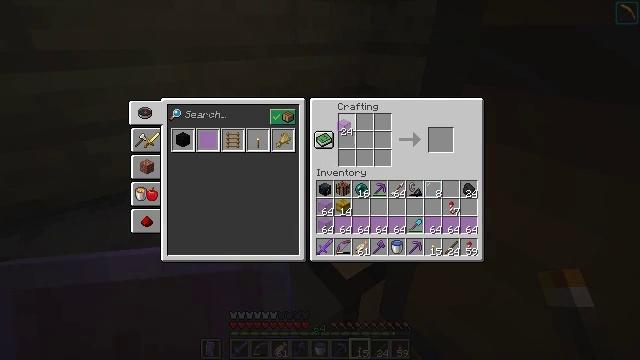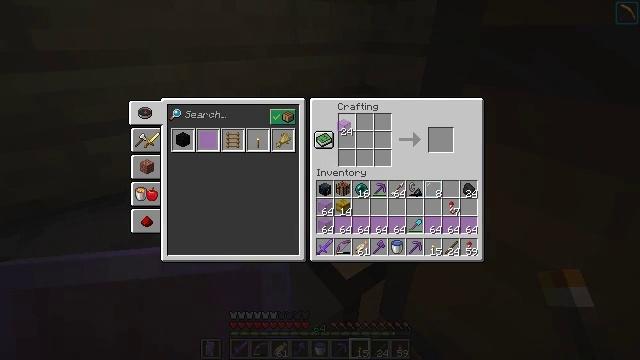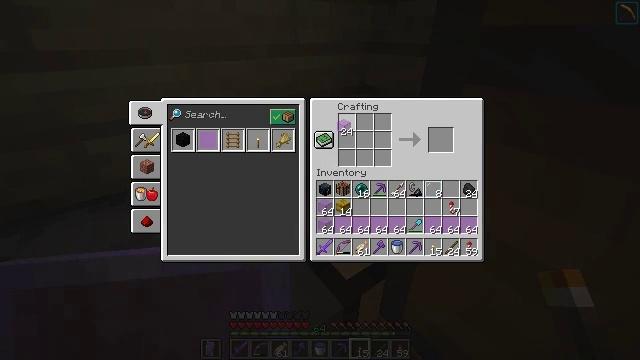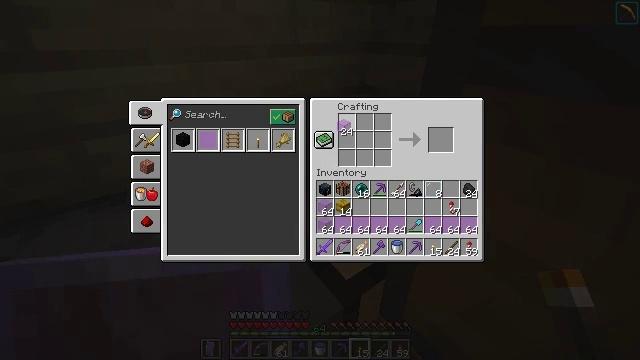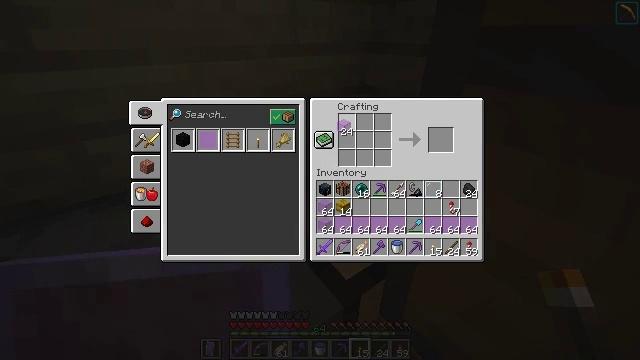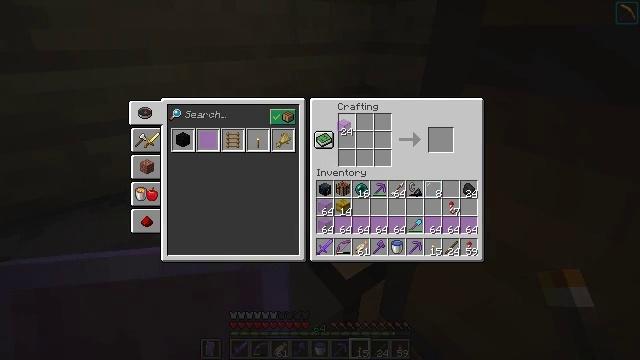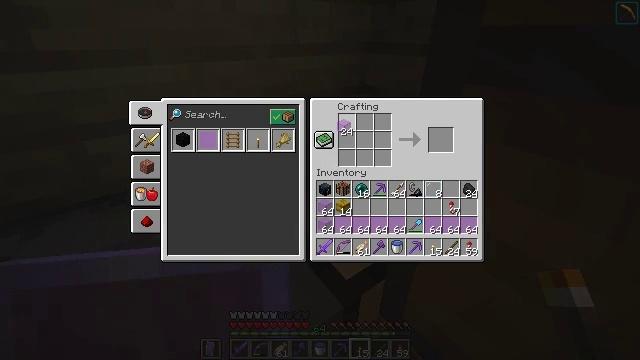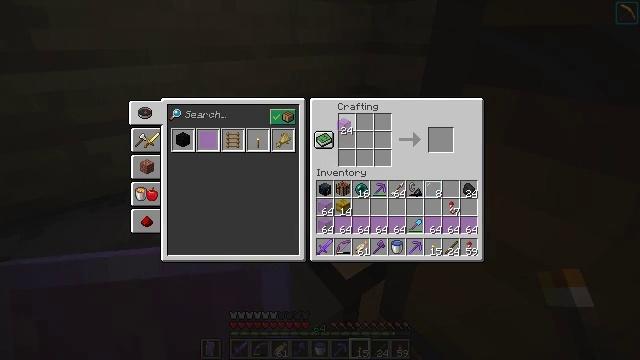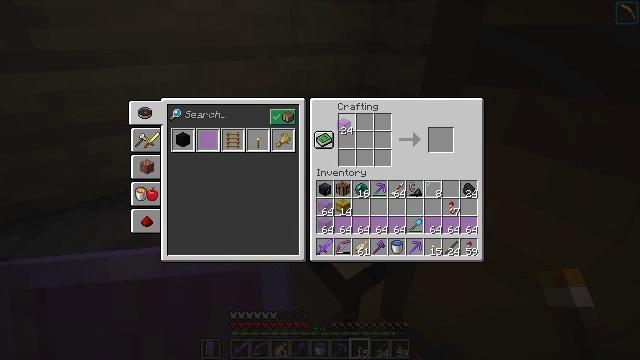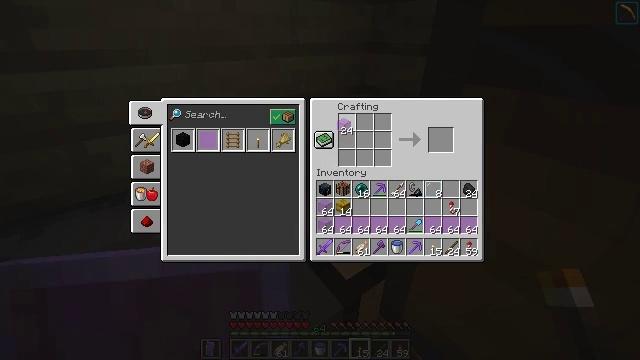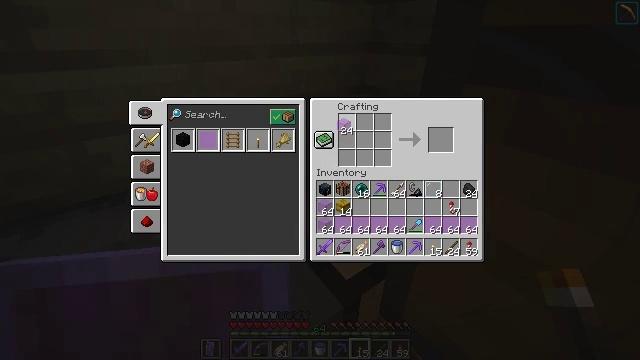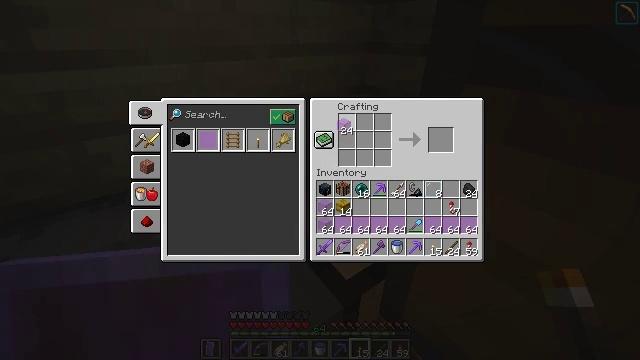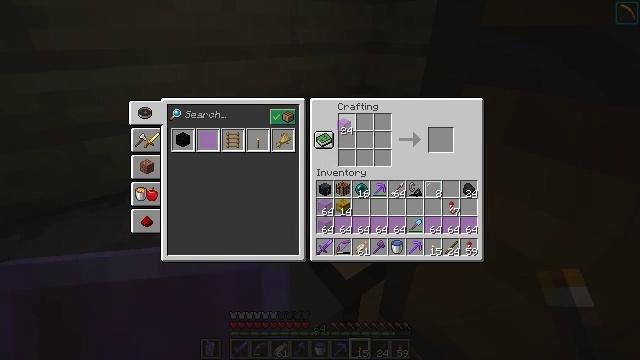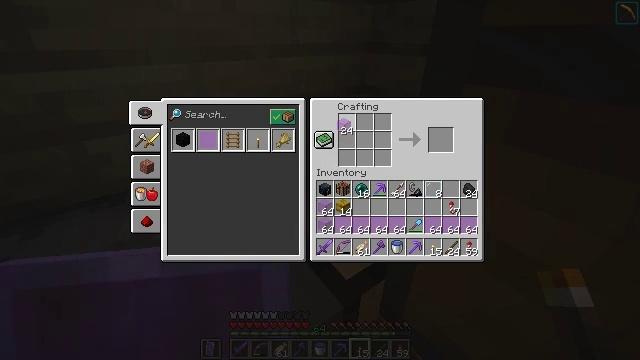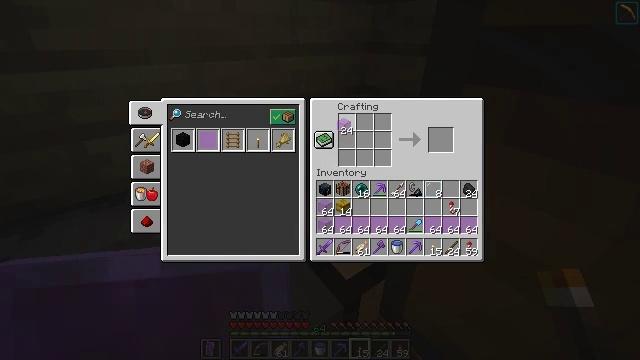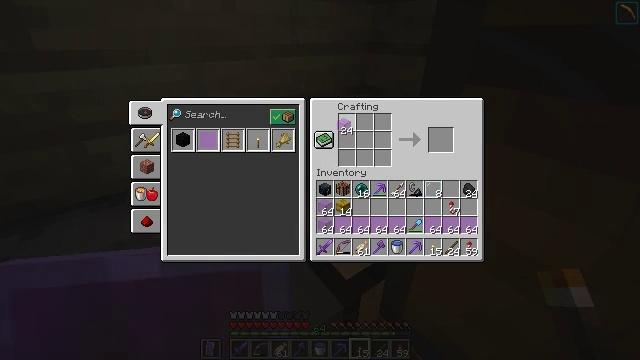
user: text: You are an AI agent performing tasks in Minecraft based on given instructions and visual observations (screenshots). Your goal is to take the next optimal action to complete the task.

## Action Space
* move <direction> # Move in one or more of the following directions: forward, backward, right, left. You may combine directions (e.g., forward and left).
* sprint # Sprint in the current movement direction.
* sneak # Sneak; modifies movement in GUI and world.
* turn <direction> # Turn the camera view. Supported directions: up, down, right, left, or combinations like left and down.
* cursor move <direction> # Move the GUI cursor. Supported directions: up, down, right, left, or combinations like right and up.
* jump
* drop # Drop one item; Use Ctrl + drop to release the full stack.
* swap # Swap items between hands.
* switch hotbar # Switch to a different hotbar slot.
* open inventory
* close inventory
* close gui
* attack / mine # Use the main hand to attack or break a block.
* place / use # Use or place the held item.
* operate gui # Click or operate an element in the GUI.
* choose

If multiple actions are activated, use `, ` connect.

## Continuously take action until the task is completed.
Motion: motion action
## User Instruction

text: Craft magenta stained glass pane with magenta stained glass.
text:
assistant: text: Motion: no_op
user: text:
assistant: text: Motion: no_op
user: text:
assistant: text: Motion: no_op
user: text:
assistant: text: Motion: no_op
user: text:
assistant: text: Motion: no_op
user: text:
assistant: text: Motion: no_op
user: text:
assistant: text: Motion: no_op
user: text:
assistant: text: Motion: no_op
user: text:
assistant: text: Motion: no_op
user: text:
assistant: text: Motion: no_op
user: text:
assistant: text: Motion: no_op
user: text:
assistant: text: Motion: no_op
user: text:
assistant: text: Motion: no_op
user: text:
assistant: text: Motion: no_op
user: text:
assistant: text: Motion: no_op
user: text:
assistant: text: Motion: no_op
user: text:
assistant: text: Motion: no_op
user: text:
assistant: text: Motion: no_op
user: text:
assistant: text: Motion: no_op
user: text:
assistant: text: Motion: no_op
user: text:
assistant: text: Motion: no_op
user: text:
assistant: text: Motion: no_op
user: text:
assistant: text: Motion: no_op
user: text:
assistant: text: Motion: no_op
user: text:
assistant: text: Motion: no_op
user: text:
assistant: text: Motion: no_op
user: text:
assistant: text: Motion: no_op
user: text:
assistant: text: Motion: no_op
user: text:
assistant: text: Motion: no_op
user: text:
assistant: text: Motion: choose